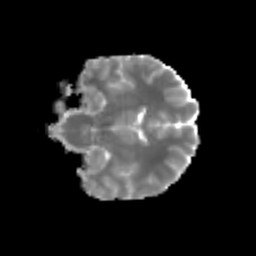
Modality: MD
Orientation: coronal
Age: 25
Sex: female
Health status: healthy
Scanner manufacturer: siemens
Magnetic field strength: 3 T
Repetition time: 3.6 s
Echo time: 0.0964 s